Aerial crown-view tile of a tropical tree (Barro Colorado Island, Panama), acquired 20250915:
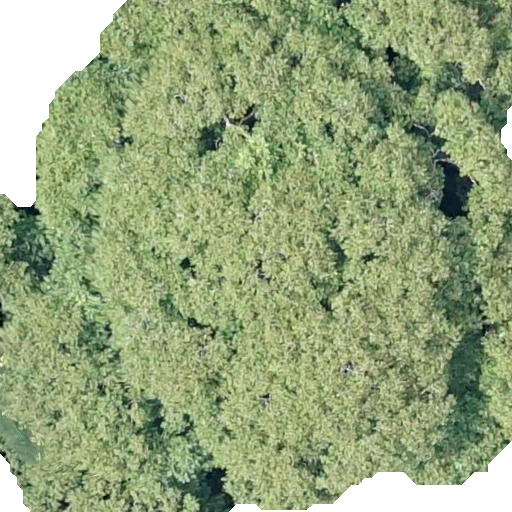
Species: Dipteryx oleifera
GBIF accepted scientific name: Dipteryx oleifera
Crown area: 419.988 m²